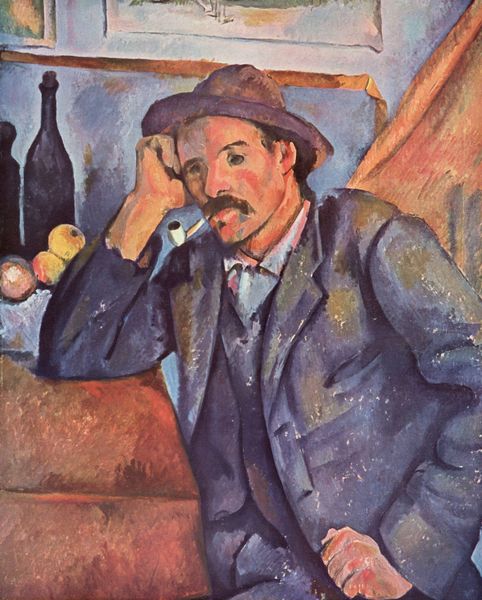
Titel: Mann mit der Pfeife
Künstler: Paul Cézanne
Standort: Sankt Petersburg
Institution: Eremitage
Schlagwörter: blau, gemälde, hand, kopf, mann, cezanne, gelb, impressionismus, sitzen, bar, braun, bunt, fenster, grau, hut, mund, nase, orange, raum, schwarz, stützen, tisch, weiss, zimmer, obst, rot, tuch, beige, expressionismus, gesellschaft, malerei, anzug, bart, flasche, flaschen, hemd, jacke, kneipe, schnurrbart, trinken, wand, arm, augen, gesicht, mensch, ärmel, bild, hände, innenraum, portrait, porträt, öl, interieur, mantel, sitzend, innen, ohren, traurig, frucht, früchte, stillleben, hellblau, apfel, orangen, äpfel, seitlich, bilder, ecke, fischer, abstrakt, farbe, pause, van gogh, bank, lehnen, treppe, wein, pfeife, rauchen, angelehnt, melancholie, nachdenklich, aufstützen, jackett, revers, schnauzbart, jacket, weste, theke, denken, gestützt, hocken, geschnitten, faust, männlich, rauchend, raucher, gaugin, abstützen, aufgestützt, müde, paul cézanne, pinselstriche, pfeiffe, oberlippenbart, erschöpft, korken, matisse, am tisch, umgebungsfarben, abgestützt, pfeifenraucher, eckbank, gelehnt, sacko, abstract, kartenspieler, pfel, einfacher mann, 1800, neo realismus, kopf aufgestützt, anzug blau, rotbrauner tisch, orangebn, becezanne, apfel stilleben, vincant van gogh, flascheb